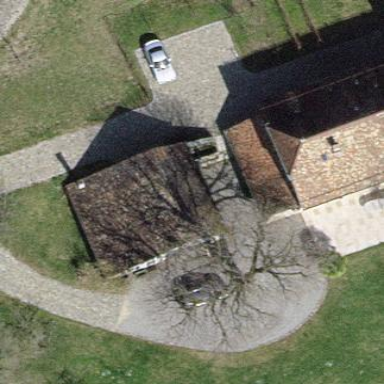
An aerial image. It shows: Simple house.